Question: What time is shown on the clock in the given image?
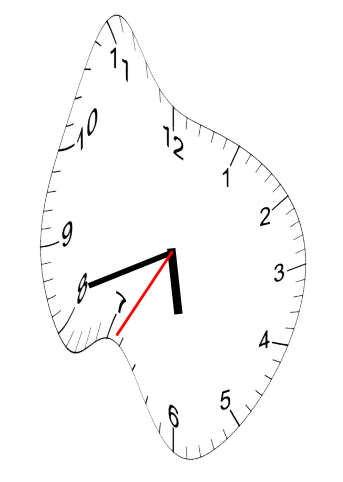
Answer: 05:41:35